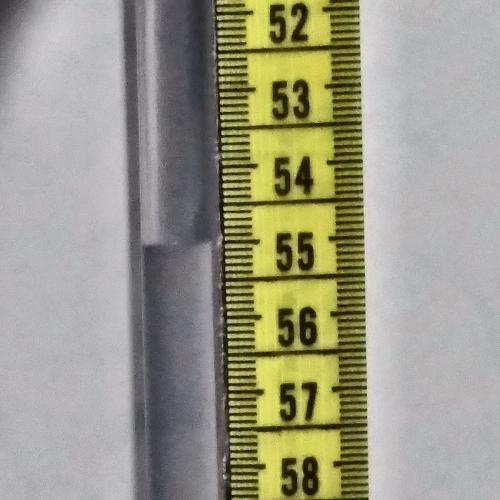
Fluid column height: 55.0 cm